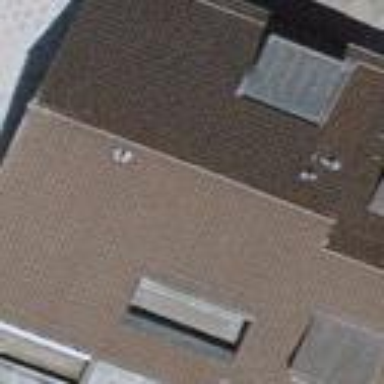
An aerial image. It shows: Residential building.